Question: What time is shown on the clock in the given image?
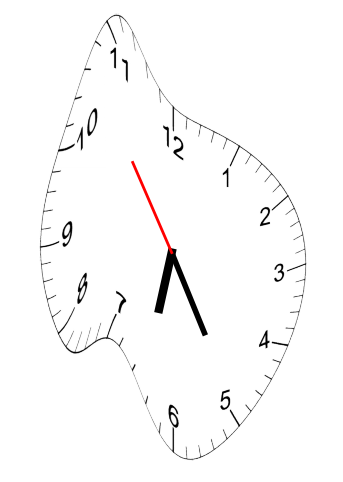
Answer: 06:24:54